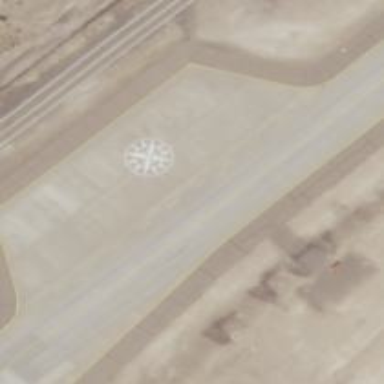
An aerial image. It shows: Compass rose at the airport.